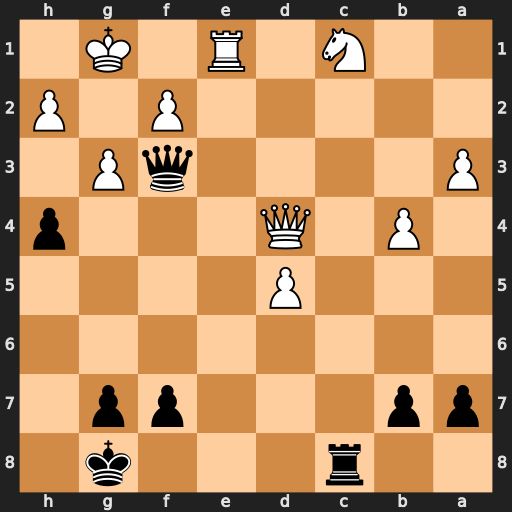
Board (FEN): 2r3k1/pp3pp1/8/3P4/1P1Q3p/P4qP1/5P1P/2N1R1K1
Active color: b
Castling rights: -
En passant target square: -
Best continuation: h3 Kf1 Qh1+ Ke2 Re8+